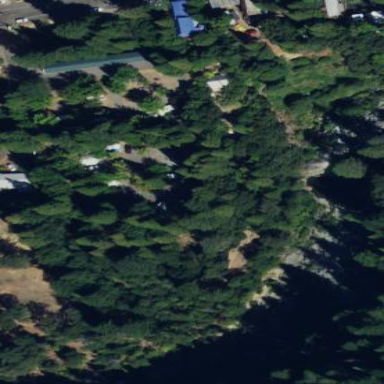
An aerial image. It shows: Caravan site for tourism.